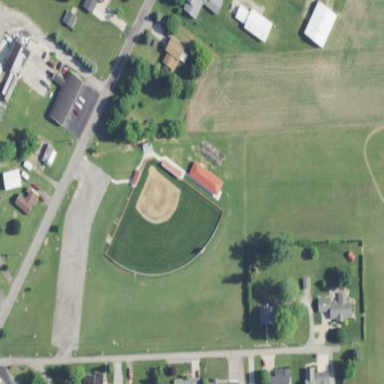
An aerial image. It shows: Baseball pitch for leisure land.